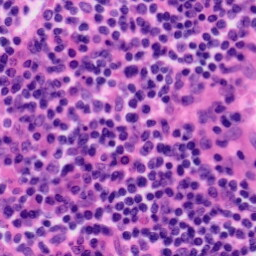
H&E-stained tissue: Tonsil